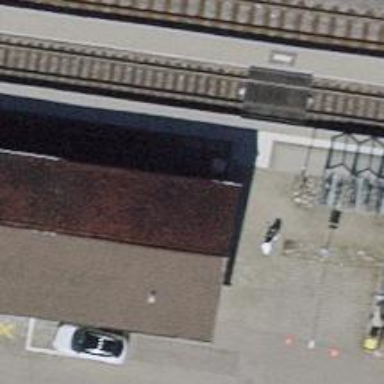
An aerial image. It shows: Railway buffer stop.